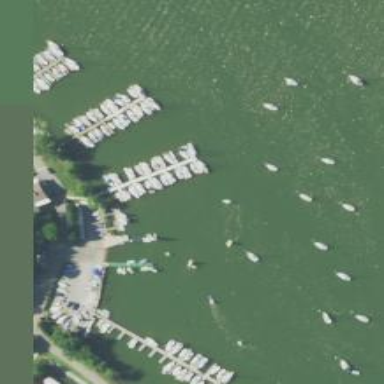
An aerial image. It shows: Dock by the waterway.